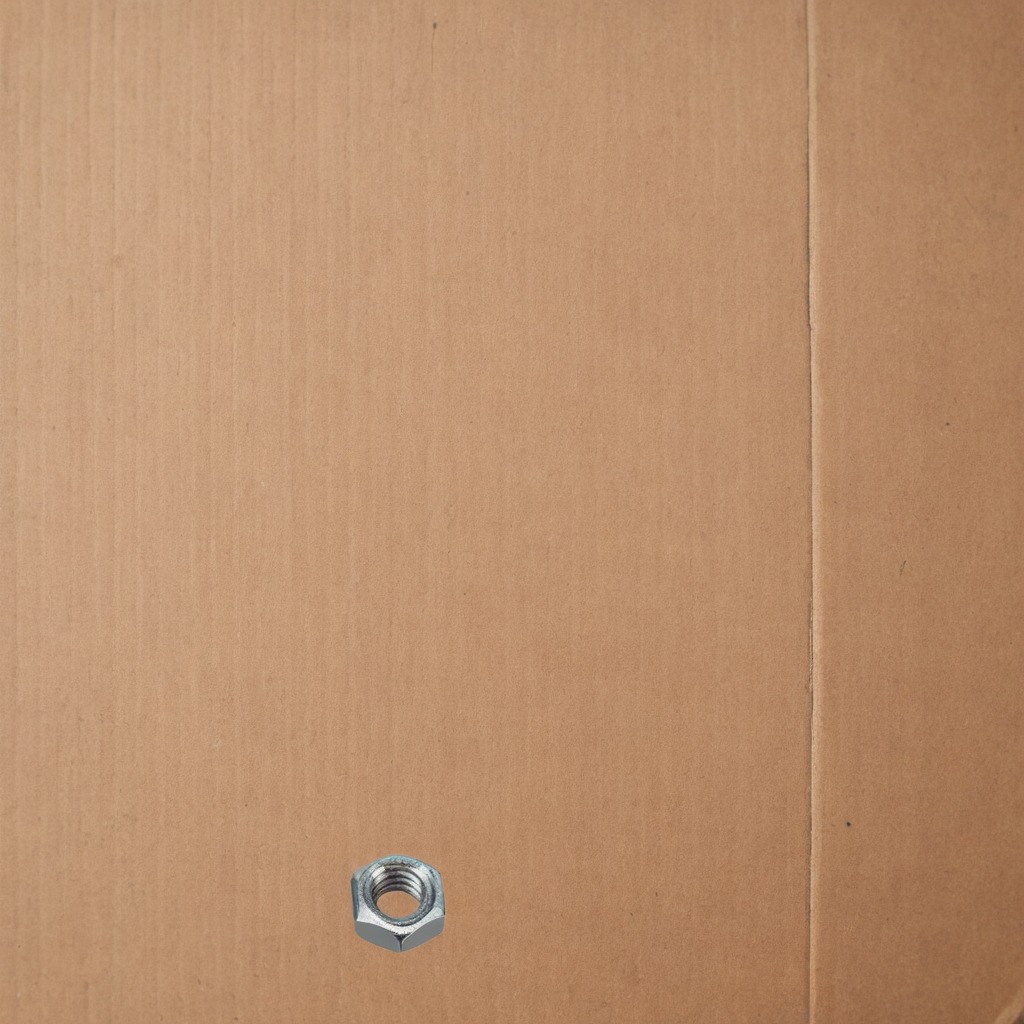
A metal nut is lying on the cardboard box surface in an outdoor workshop during daytime bright natural light soft shadows slightly creased but